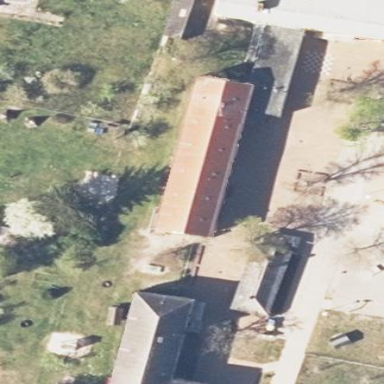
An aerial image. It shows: School building.